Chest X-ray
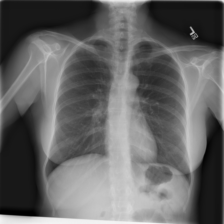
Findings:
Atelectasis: negative
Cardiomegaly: negative
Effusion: negative
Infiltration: negative
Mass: negative
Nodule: negative
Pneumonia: negative
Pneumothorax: negative
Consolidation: negative
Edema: negative
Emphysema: negative
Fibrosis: negative
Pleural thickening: negative
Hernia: negative